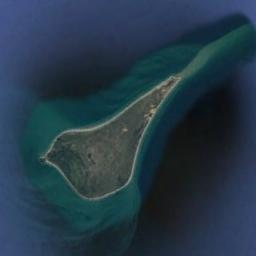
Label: island